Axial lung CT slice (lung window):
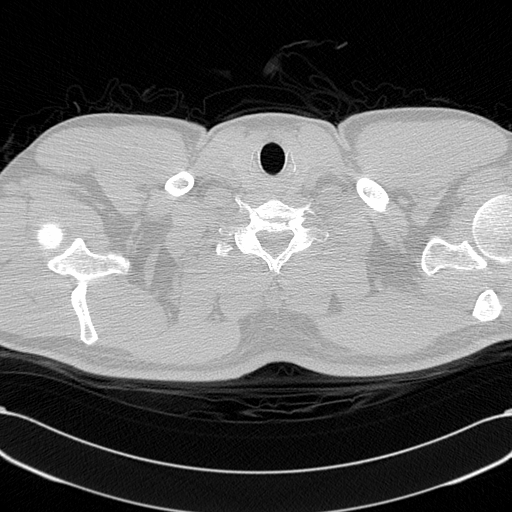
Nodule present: no